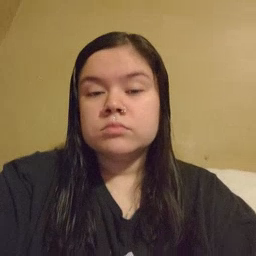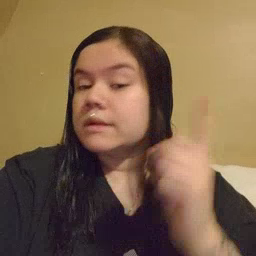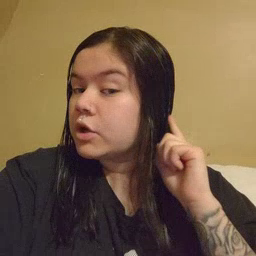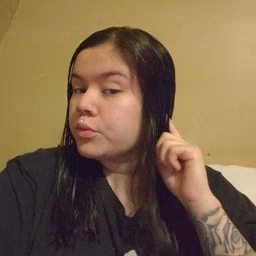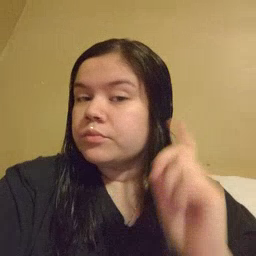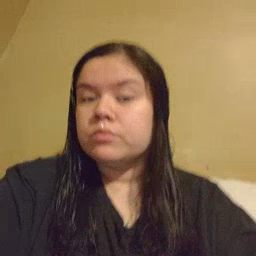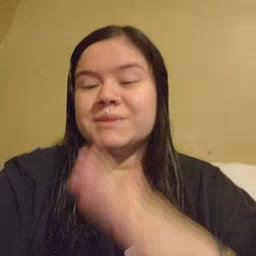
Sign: ear